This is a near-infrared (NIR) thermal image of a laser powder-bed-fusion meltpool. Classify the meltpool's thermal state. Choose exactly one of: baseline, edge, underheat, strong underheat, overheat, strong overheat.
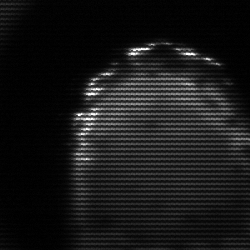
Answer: edge